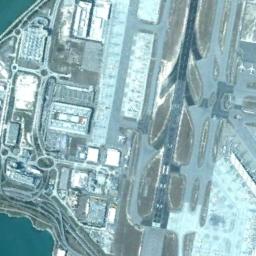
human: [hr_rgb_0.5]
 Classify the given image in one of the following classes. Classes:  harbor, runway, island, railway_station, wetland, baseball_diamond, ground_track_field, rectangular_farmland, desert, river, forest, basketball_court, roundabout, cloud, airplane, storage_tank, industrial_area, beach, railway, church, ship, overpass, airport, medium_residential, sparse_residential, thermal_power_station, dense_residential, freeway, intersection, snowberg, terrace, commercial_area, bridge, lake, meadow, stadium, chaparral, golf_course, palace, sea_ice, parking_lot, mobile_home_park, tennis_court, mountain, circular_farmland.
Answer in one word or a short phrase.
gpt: airport